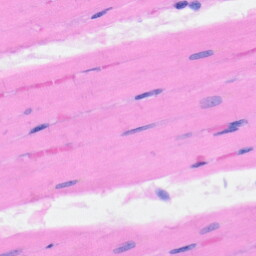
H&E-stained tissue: Heart